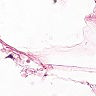
Metastatic tissue present: no